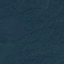
Land use / land cover class: Forest